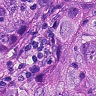
Metastatic tissue present: yes